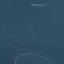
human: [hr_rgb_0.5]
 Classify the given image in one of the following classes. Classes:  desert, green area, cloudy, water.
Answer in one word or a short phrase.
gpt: water